Aerial crown-view tile of a tropical tree (Barro Colorado Island, Panama), acquired 20250217:
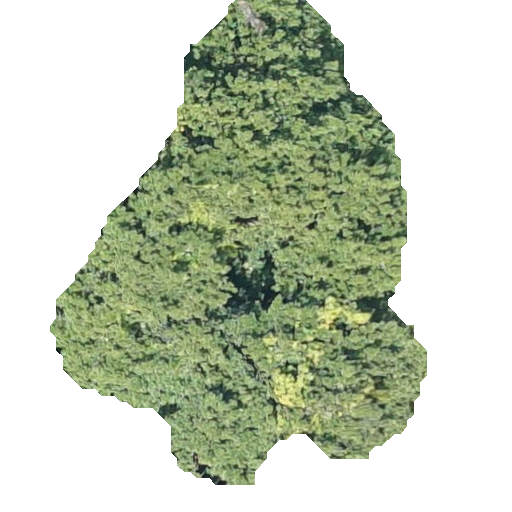
Species: Sloanea terniflora
GBIF accepted scientific name: Sloanea terniflora
Crown area: 172.971 m²